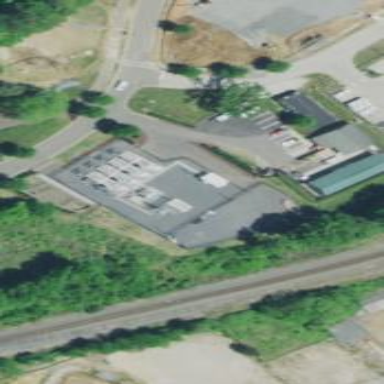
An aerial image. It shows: Distribution power substation secured by fence.